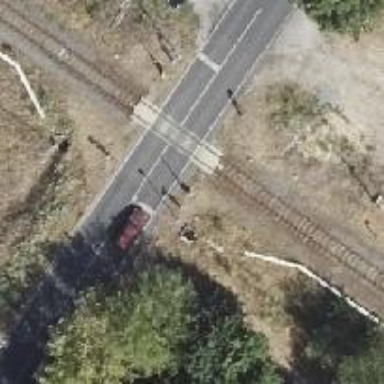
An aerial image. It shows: Level crossing on the railway with lights.